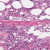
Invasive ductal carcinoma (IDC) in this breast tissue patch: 1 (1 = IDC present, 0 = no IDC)